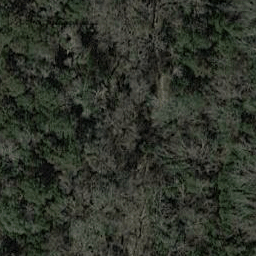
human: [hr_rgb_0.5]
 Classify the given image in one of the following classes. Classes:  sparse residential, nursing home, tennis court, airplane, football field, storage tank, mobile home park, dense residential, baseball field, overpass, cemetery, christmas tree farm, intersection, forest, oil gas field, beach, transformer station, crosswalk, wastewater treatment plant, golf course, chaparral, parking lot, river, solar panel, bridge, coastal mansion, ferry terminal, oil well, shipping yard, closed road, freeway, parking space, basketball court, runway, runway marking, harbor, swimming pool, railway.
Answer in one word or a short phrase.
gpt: forest